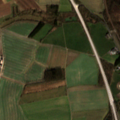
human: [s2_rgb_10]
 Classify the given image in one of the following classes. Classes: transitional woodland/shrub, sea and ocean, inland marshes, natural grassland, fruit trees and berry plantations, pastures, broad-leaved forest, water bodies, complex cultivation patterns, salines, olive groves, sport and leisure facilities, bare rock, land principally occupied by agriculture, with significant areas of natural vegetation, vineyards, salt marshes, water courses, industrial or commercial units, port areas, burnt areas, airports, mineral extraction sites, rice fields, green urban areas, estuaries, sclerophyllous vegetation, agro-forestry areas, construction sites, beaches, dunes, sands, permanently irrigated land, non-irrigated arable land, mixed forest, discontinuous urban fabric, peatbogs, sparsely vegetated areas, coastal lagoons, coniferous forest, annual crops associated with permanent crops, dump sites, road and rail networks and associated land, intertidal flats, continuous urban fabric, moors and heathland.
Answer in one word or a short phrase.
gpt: discontinuous urban fabric, non-irrigated arable land, pastures, complex cultivation patterns, mixed forest